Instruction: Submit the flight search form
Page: home
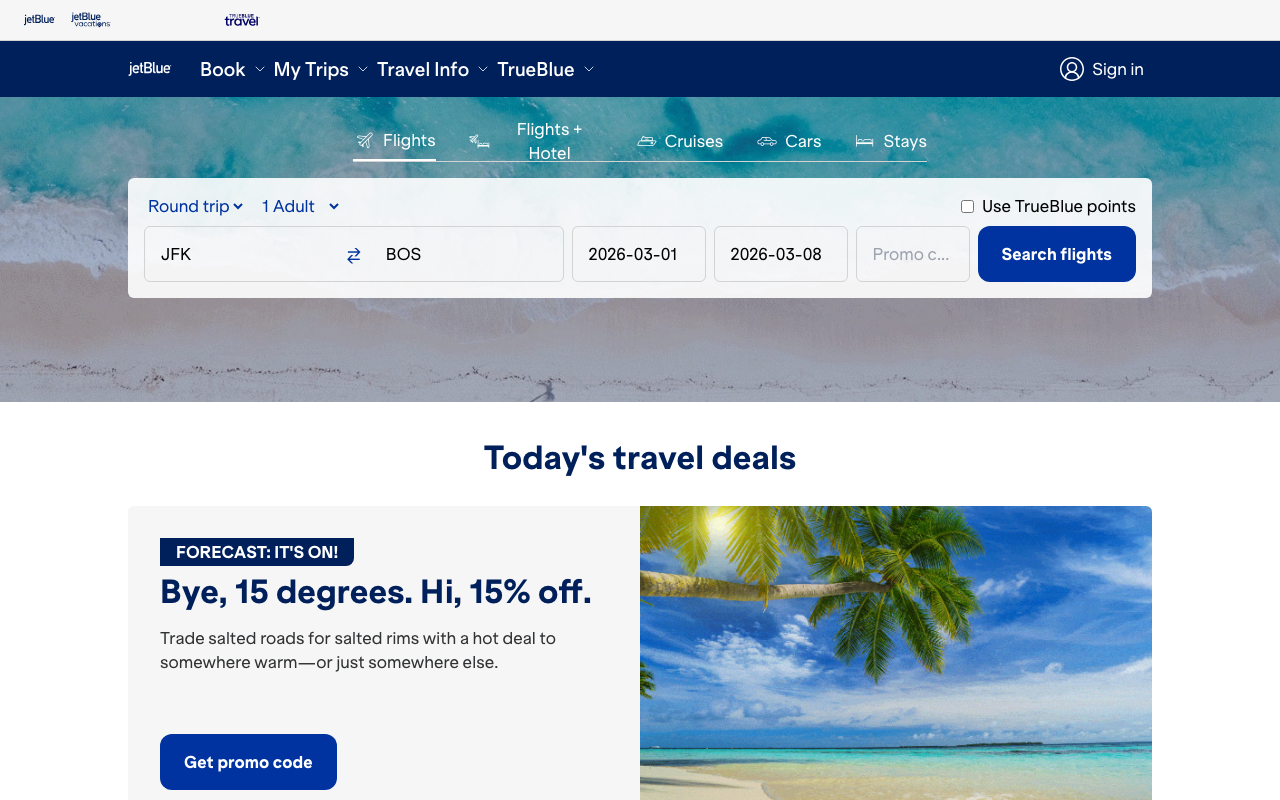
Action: click